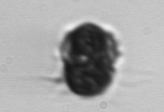
Label: Mesodinium